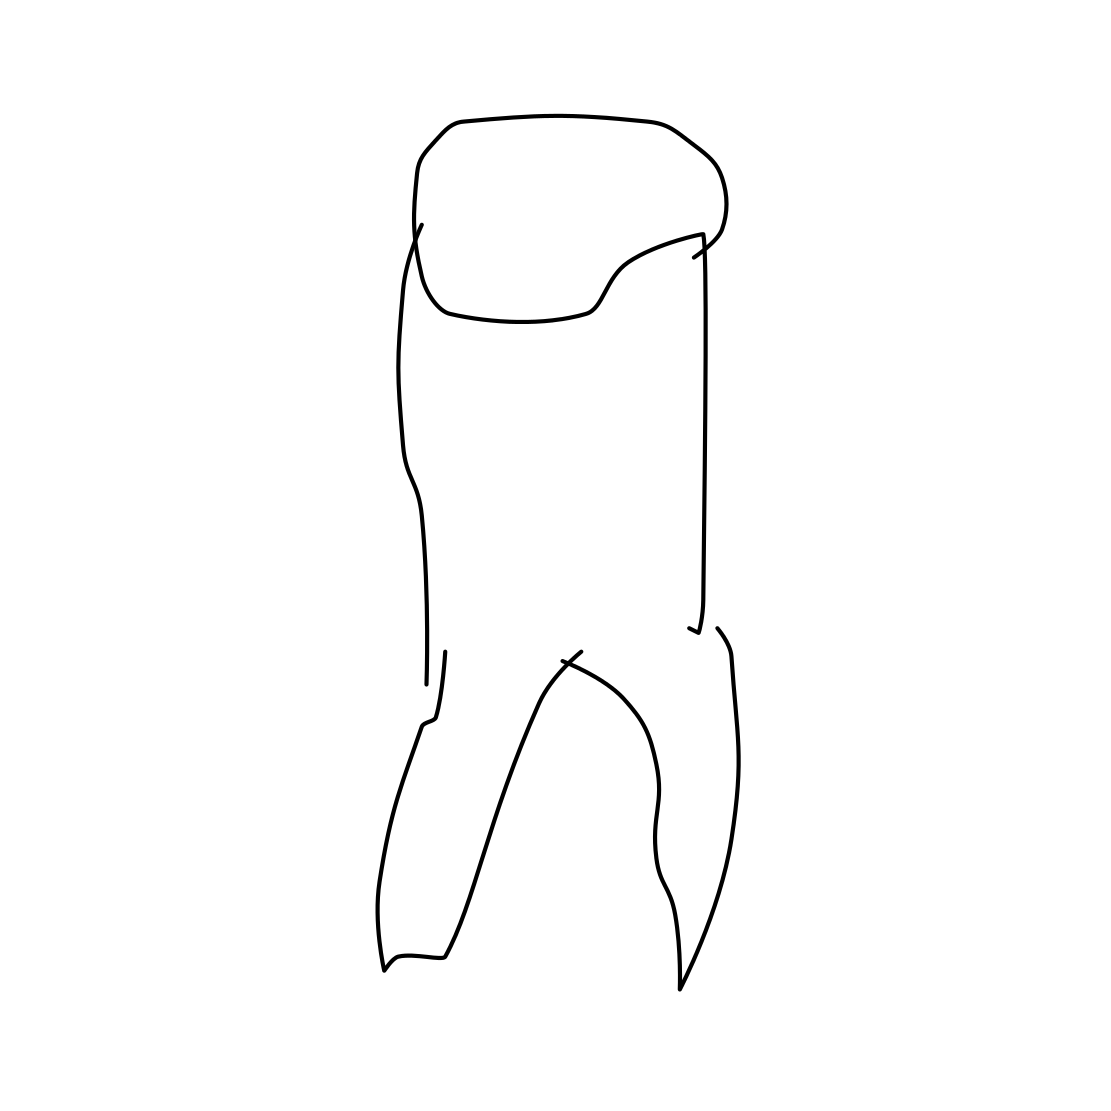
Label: tooth